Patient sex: F
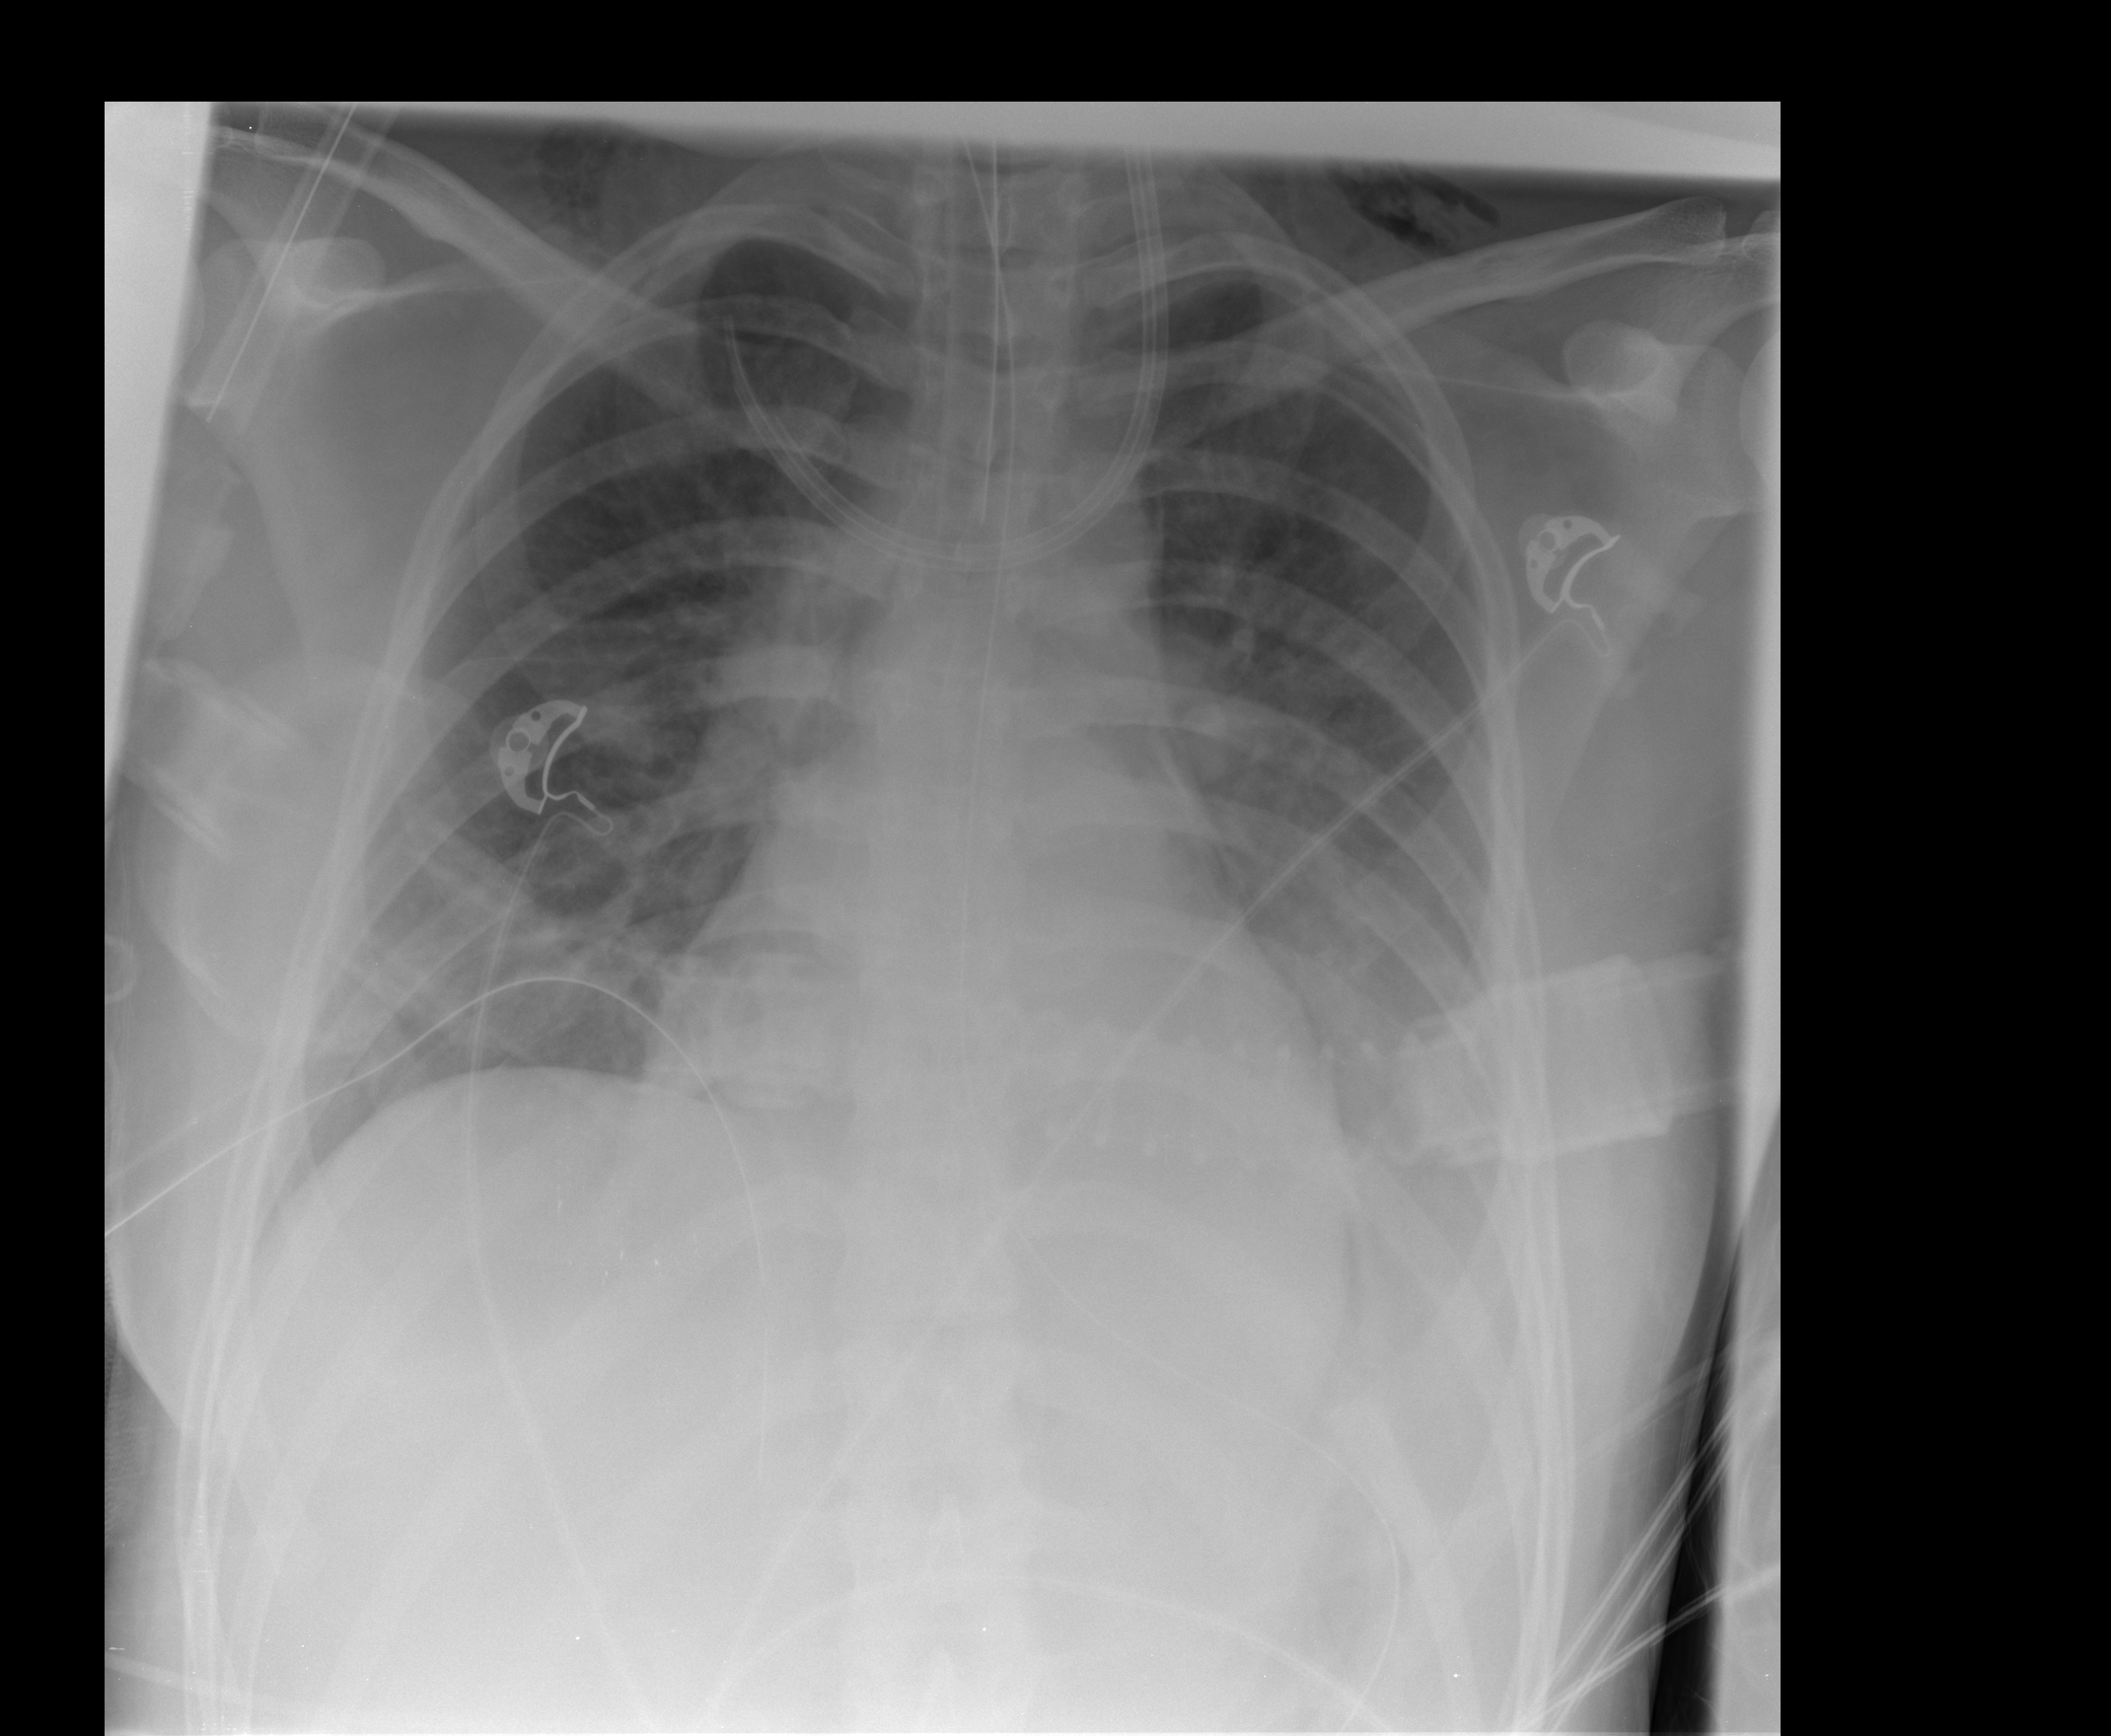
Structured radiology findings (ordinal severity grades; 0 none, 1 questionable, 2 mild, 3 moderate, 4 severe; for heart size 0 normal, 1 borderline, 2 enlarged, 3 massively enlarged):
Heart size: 2
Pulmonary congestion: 2
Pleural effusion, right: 0
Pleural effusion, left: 2
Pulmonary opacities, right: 1
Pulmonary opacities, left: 2
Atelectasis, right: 2
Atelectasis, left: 3